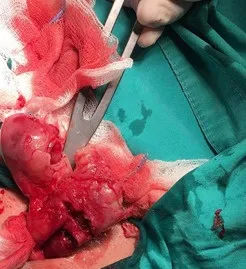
open appendectomy through a right lower abdominal incision.
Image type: medical_photograph (other_medical_photograph)